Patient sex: M
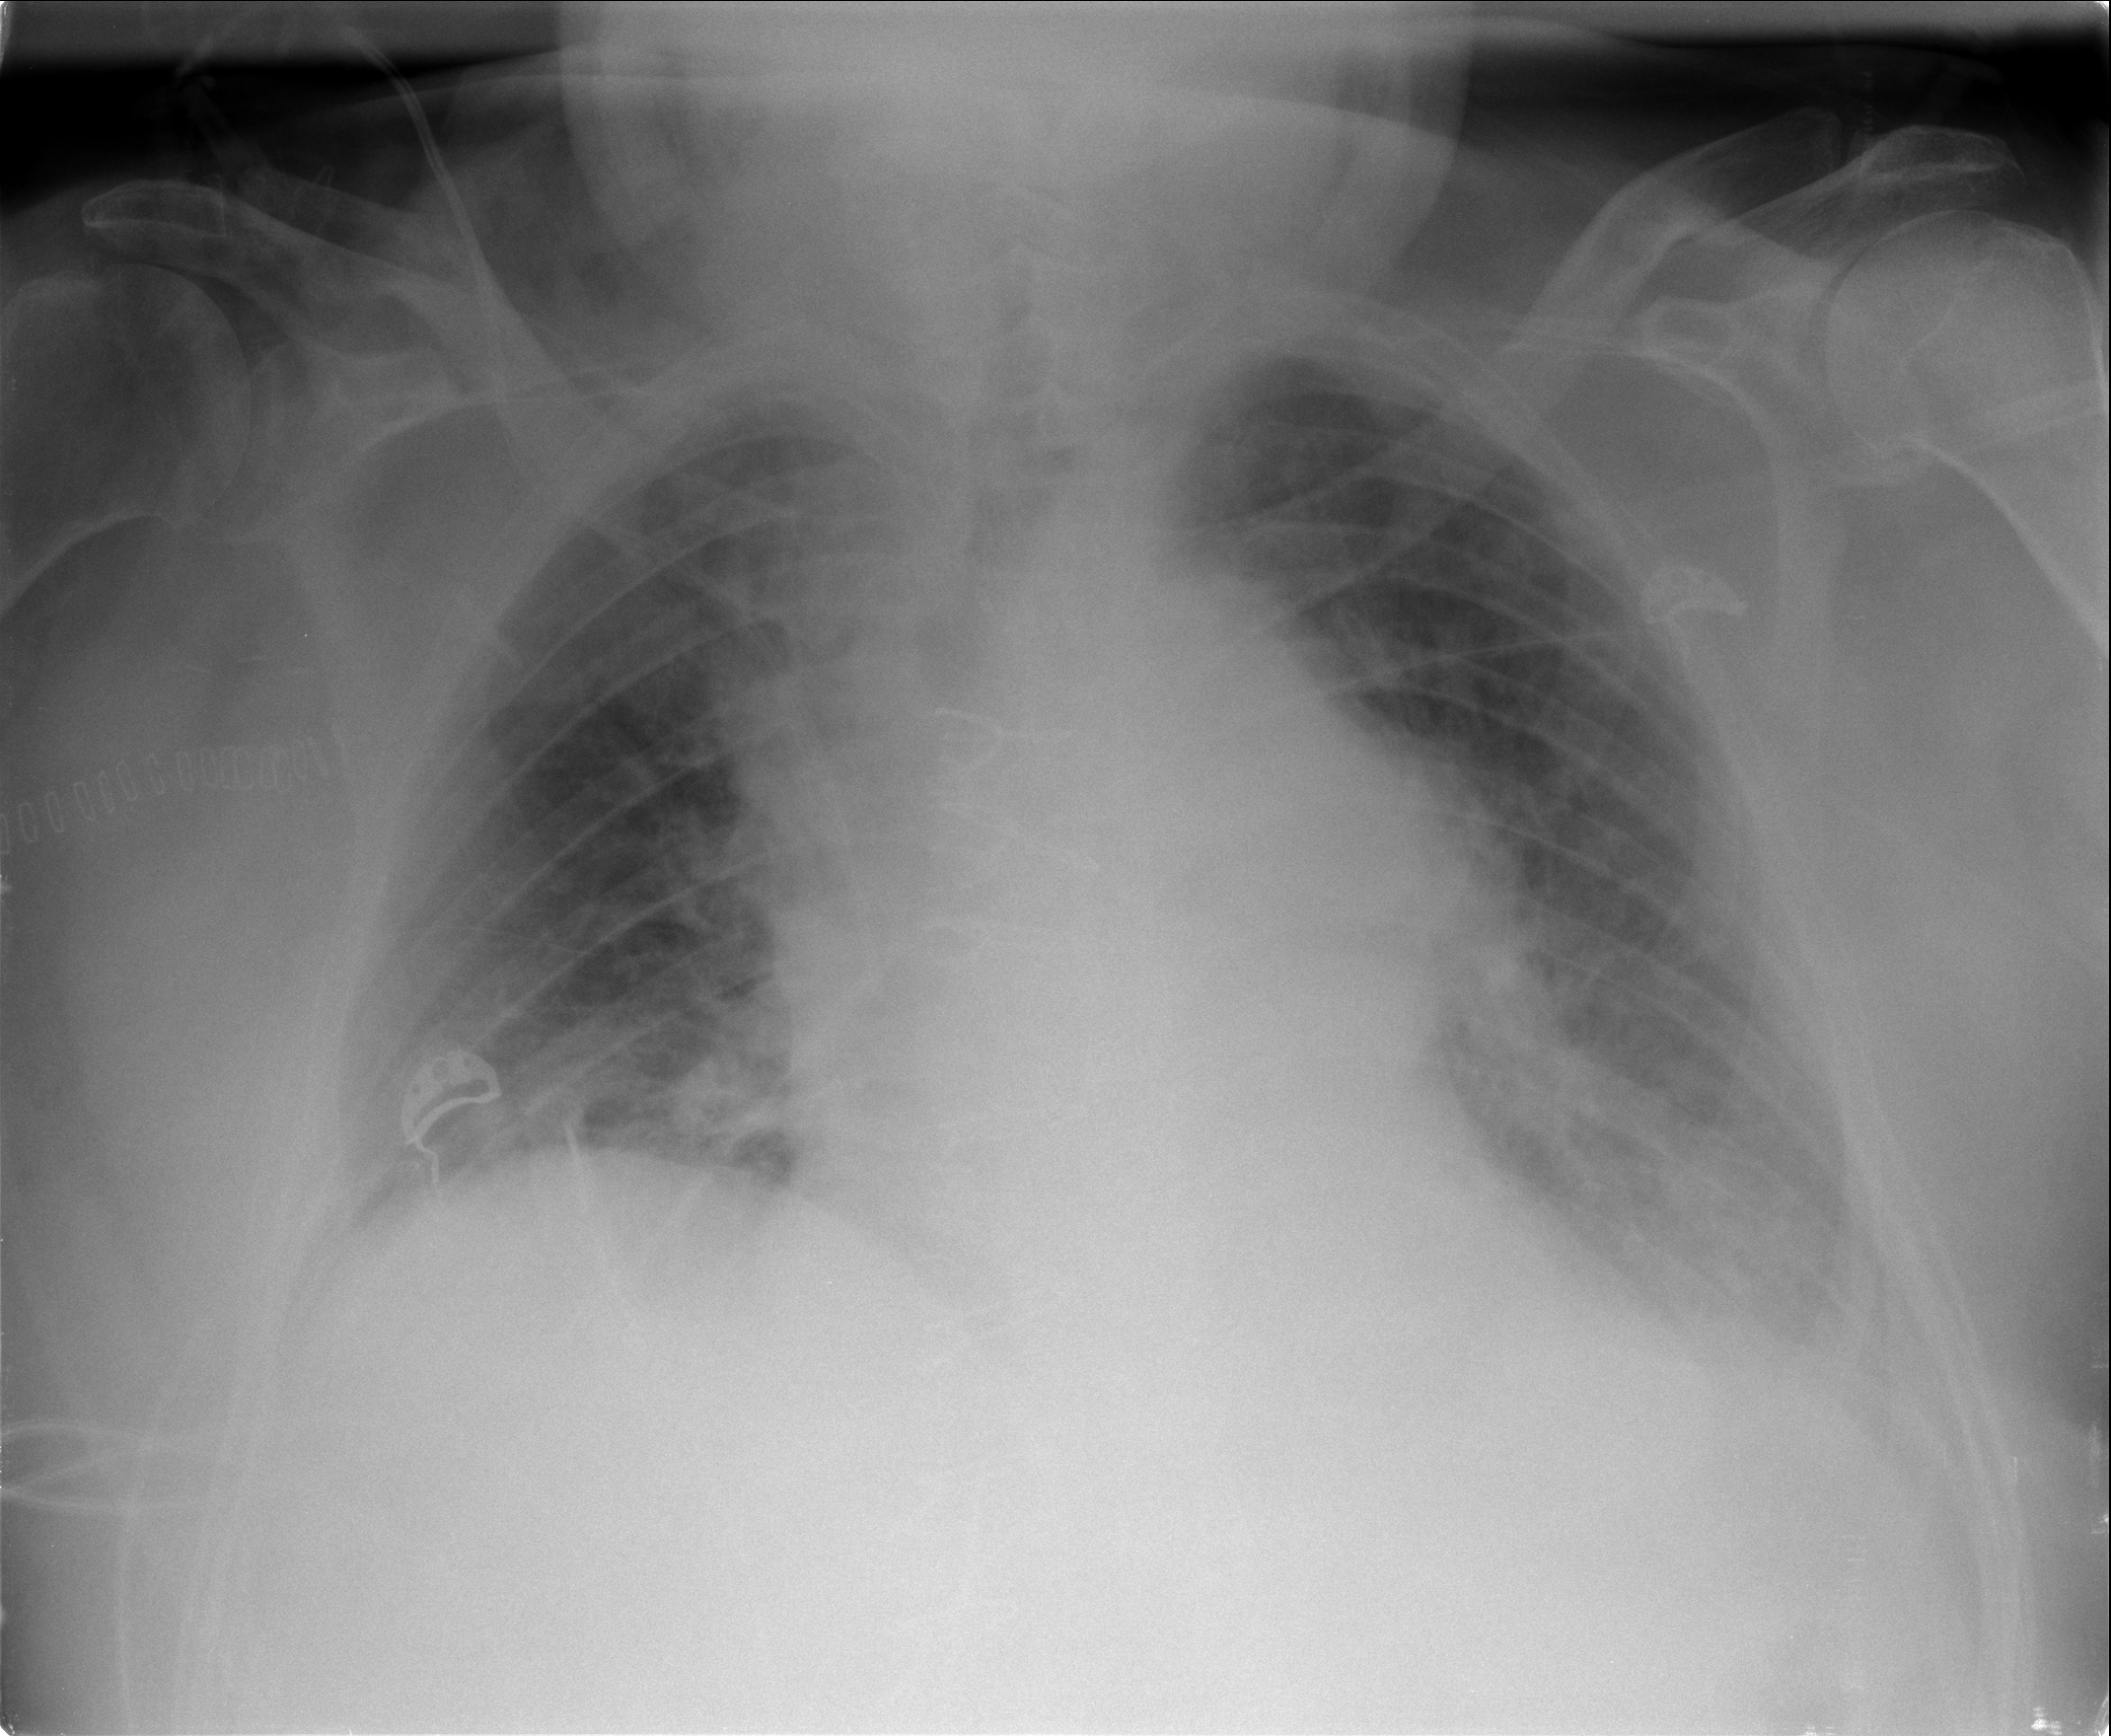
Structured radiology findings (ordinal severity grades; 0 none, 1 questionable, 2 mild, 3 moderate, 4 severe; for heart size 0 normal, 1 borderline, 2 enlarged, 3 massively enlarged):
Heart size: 2
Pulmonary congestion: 2
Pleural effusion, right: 2
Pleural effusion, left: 2
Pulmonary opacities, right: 1
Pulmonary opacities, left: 1
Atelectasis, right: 2
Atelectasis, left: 2